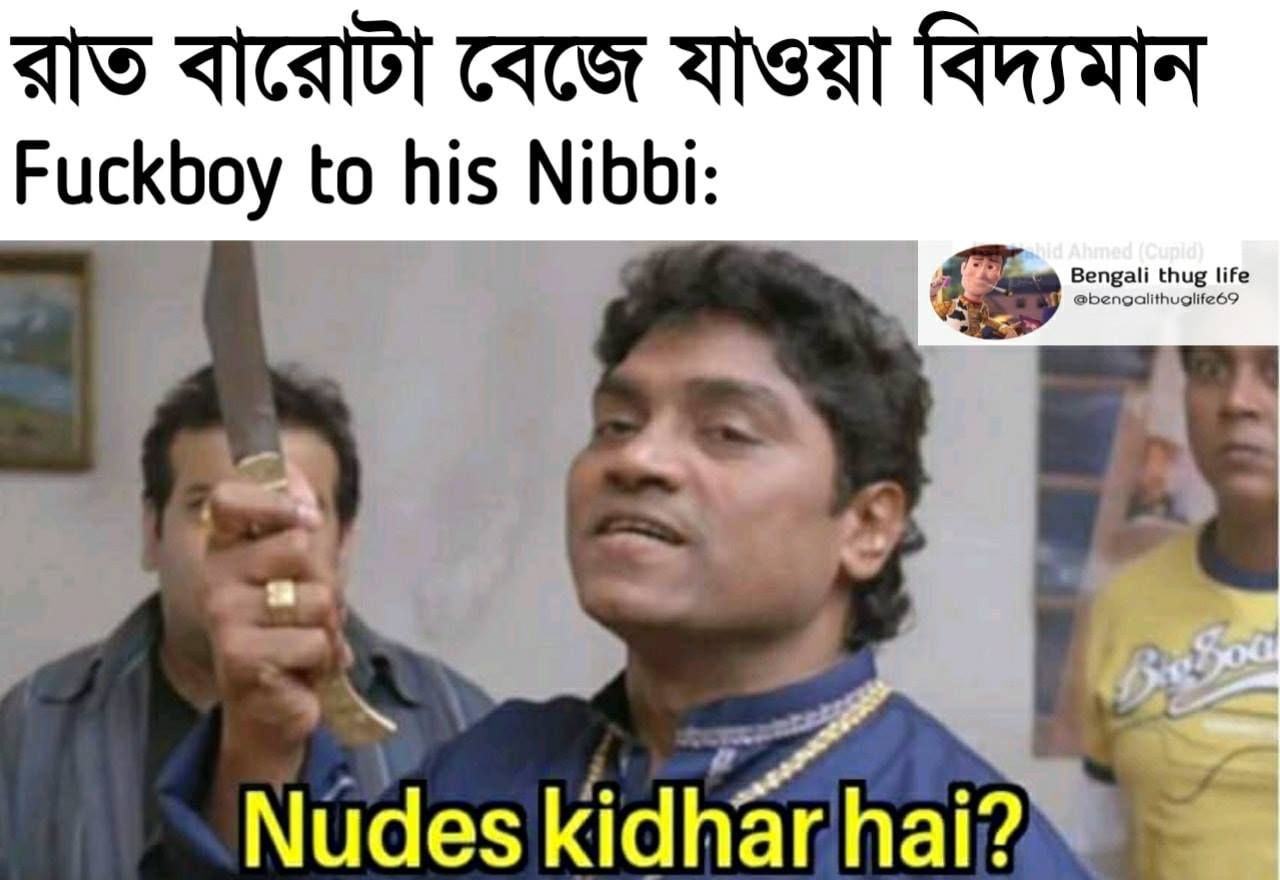
Caption: রাত বারোটা বেজে যাওয়া বিদ্যমান  Fuckboy to his Nibbi :   Nudes kidhar hai ?
Label: non-hate